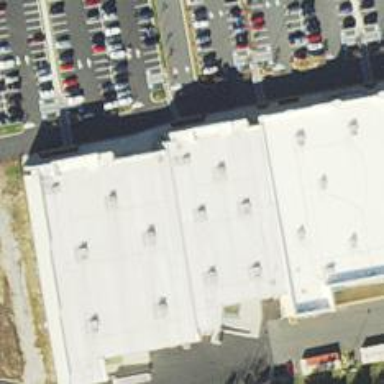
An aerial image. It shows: Retail building.